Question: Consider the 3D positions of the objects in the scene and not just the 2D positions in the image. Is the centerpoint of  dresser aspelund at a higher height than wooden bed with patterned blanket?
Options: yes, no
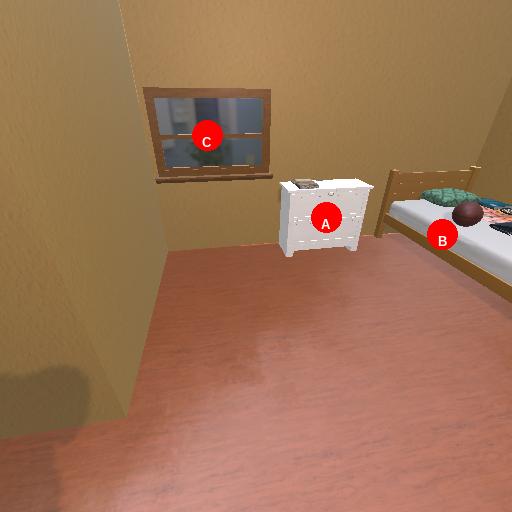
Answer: yes